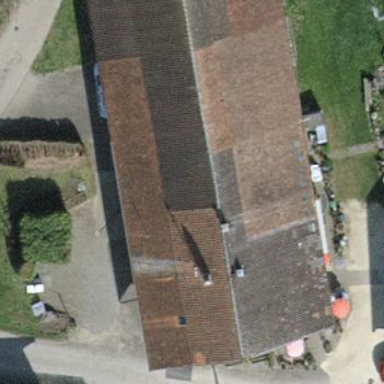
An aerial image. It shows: Building with tiled roof.